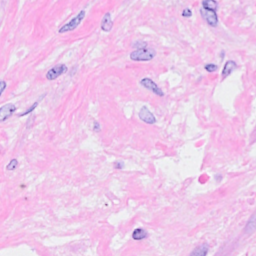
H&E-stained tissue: Breast